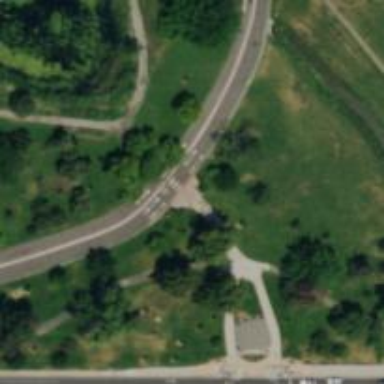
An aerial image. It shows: Asphalt cycleway.